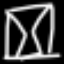
Label: hourglass